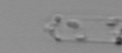
Label: Cerataulina_pelagica